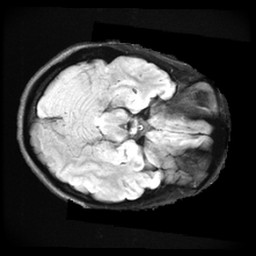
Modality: FLAIR
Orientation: axial
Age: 24
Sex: female
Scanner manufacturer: ge
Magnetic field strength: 3 T
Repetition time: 11 s
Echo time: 0.1497 s